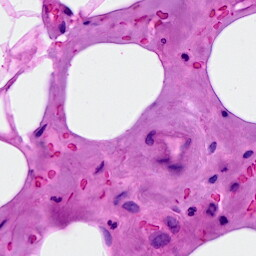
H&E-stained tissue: Breast